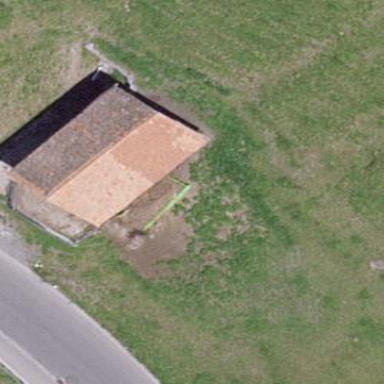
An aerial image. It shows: Stable.